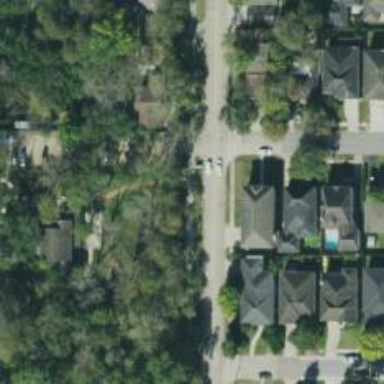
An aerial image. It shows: Asphalt road in residential area.